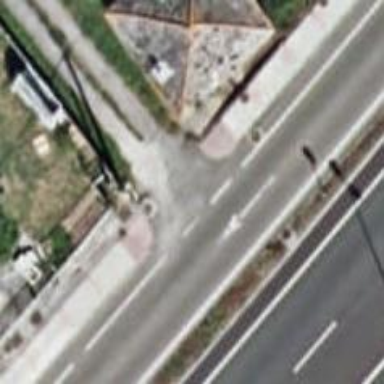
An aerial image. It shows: Uncontrolled crossing on the road.